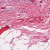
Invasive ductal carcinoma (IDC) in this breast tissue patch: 0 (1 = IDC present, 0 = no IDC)